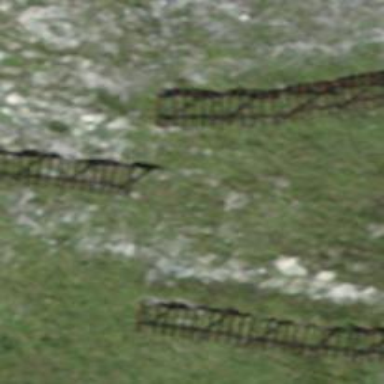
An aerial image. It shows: Avalanche protection fence.